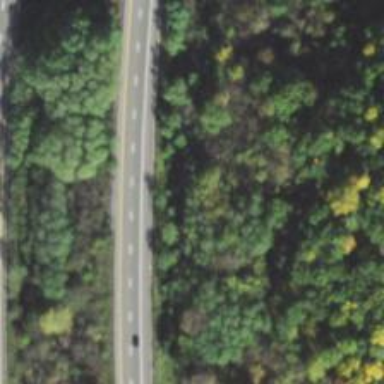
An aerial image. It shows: View of motorway.